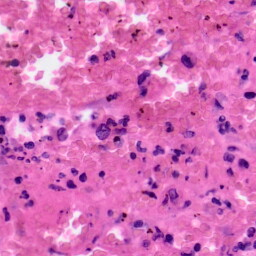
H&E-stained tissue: Colon